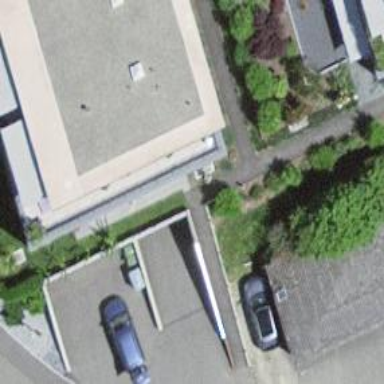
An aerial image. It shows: Parking entrance.